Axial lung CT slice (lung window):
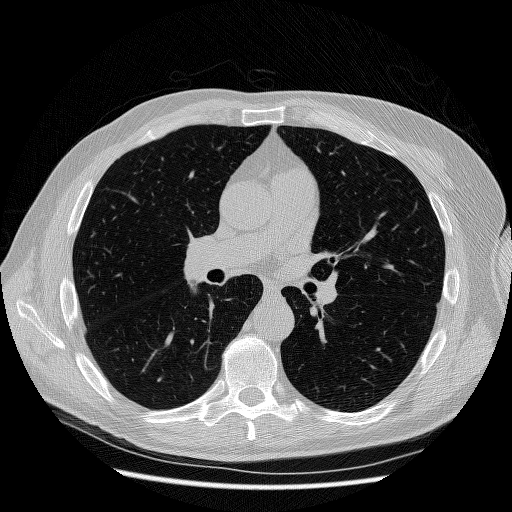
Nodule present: no